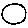
Label: circle